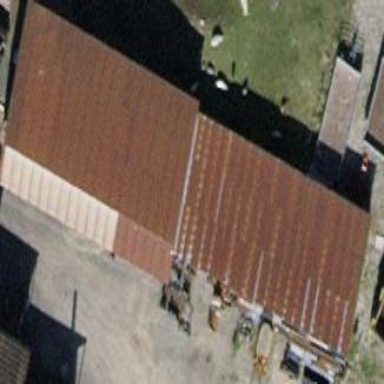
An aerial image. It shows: Garage building.